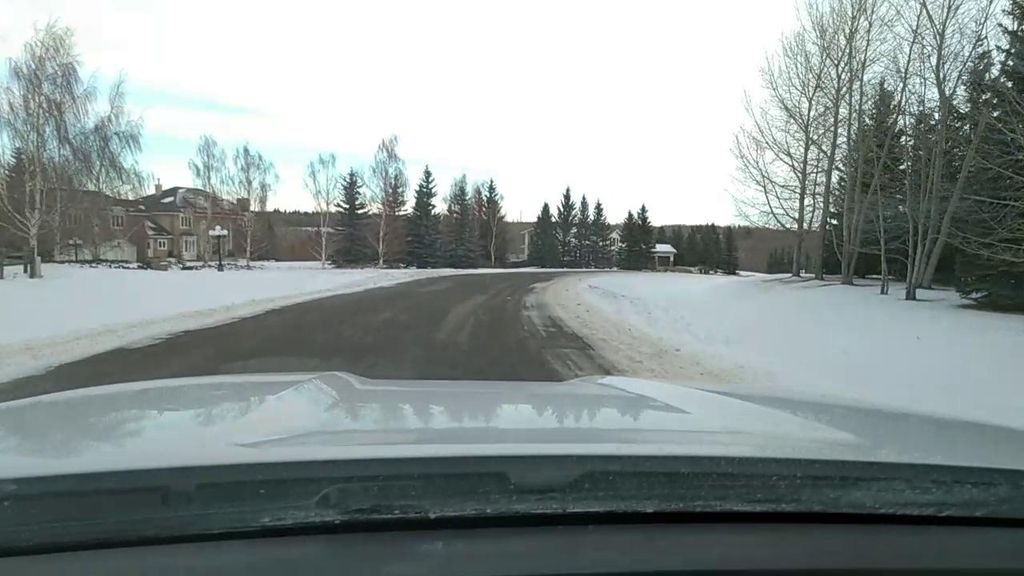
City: calgary